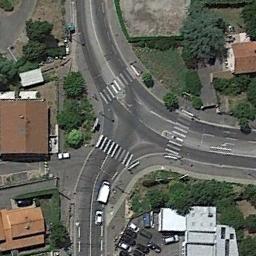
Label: intersection